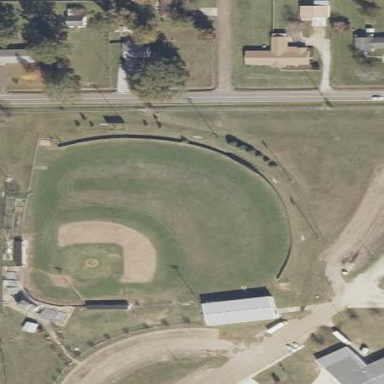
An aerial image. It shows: Baseball pitch for leisure and sports activities.